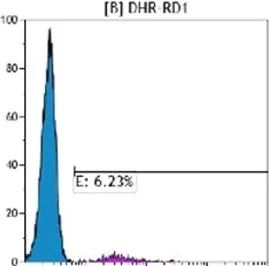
Flow cytometry plots from the dihydrorhodamine assay. Patient's neutrophils exhibited the typical CGD XL- carrier bimodal distribution upon PMA stimulation; in 2005, 34% of neutrophils generated normal oxidative activity.
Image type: chart (chart)